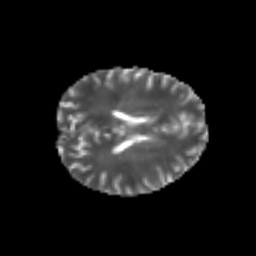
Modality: T2w
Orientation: axial
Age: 25
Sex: male
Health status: healthy